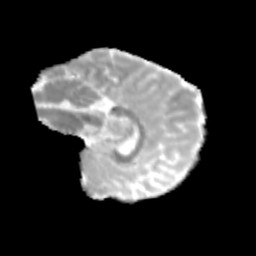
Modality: MD
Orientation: sagittal
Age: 9
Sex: male
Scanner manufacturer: siemens
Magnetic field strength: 3 T
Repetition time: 3.8 s
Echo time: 0.07 s